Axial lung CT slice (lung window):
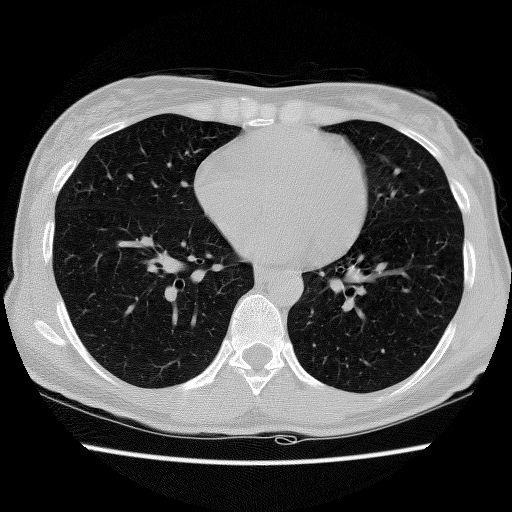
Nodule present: no